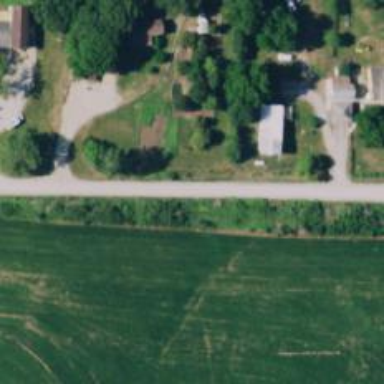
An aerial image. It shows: Unclassified road.